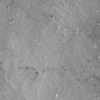
Label: not_dusty